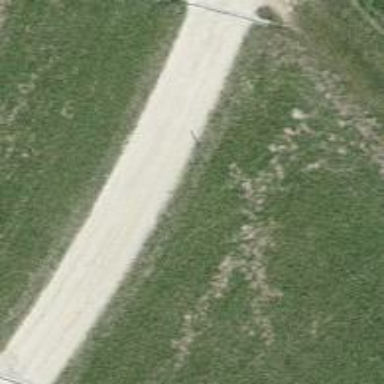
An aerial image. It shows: Track with fine gravel surface. The track type is grade 2.